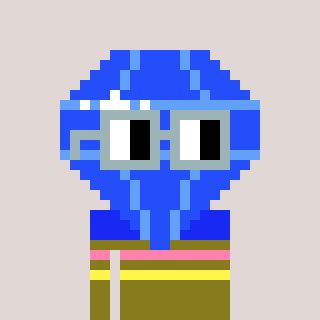
a pixel art character with square dark gray glasses, a blue diamond-shaped head and a gunk-colored body on a warm background